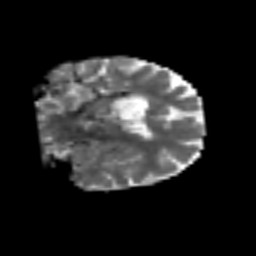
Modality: MD
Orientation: coronal
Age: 67
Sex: female
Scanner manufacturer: siemens
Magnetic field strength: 3 T
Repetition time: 6.1 s
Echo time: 0.101 s